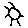
Label: sun